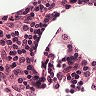
Metastatic tissue present: no